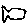
Label: fish